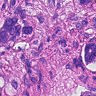
Metastatic tissue present: yes